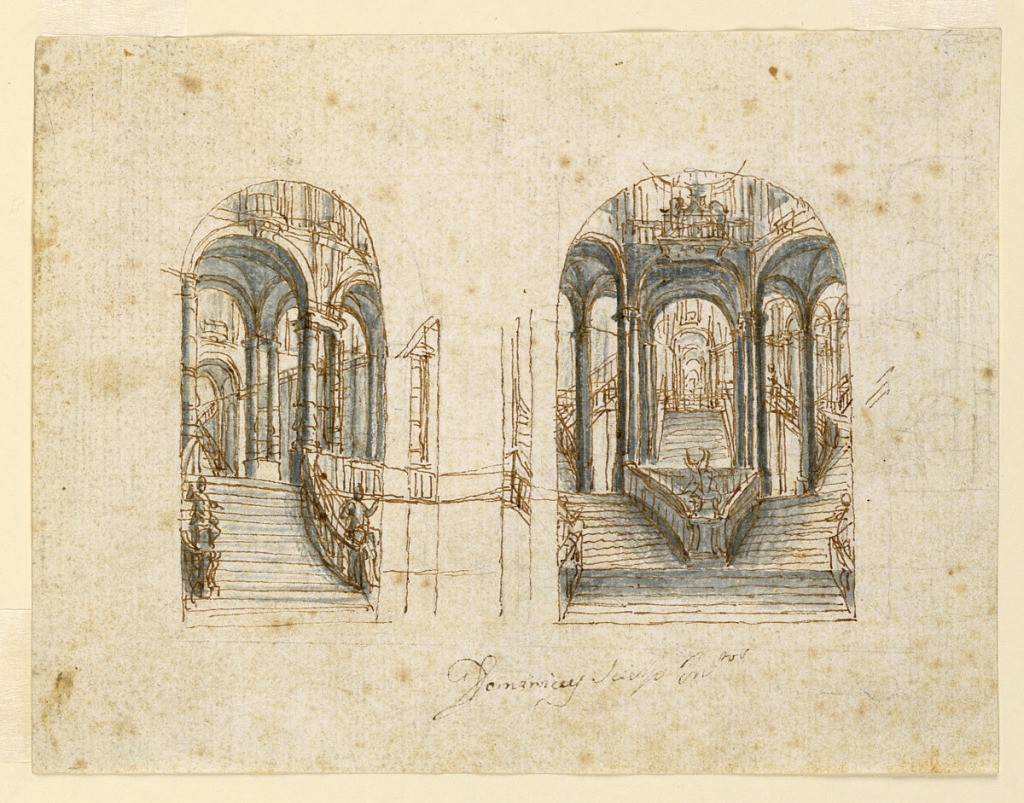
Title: Stage Design: Two Palace Staircases
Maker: Domenico Scelzo, Italian, active ca. 1775 - 1800
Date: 1770–1780
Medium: Pen and bistre, brush and sepia wash on paper
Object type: Drawing
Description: Horizontal rectangle showing two archways with views to elaborate staircases.